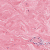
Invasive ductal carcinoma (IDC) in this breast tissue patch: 0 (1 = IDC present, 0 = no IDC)